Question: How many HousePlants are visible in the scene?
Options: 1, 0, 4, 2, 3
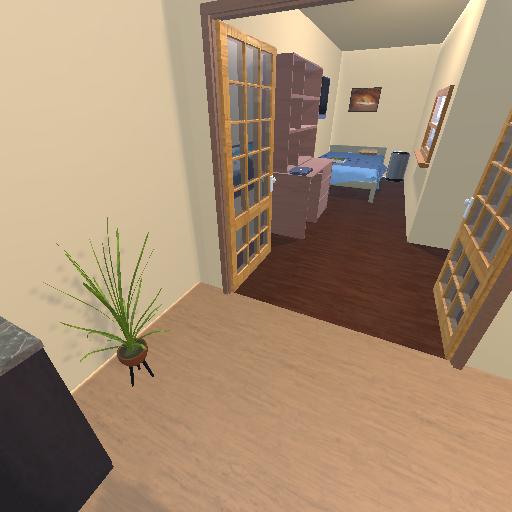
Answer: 1